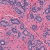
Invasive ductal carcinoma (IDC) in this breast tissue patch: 0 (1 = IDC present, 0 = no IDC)